Interaction volume radius: 5 \u00c5
Interaction volume height: 15 \u00c5
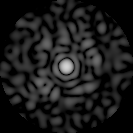
Disorder parameter: 0.8104